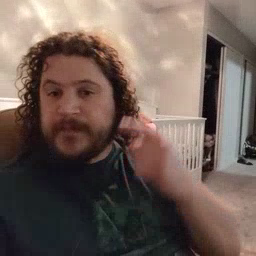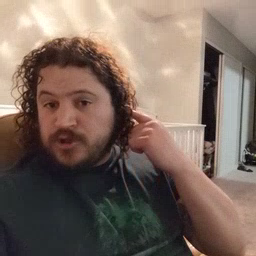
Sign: ear